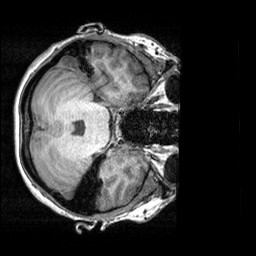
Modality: T1w
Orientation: axial
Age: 26
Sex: female
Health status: healthy
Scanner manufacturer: siemens
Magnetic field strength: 3 T
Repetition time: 2.3 s
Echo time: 0.00303 s